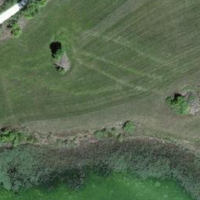
EUNIS habitat code: 21
Species observed at this site:
Chroicocephalus ridibundus
Podiceps cristatus
Gallinula chloropus
Turdus merula
Sturnus vulgaris
Larus canus